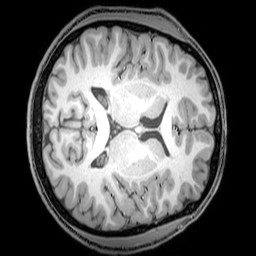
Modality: T1w
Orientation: axial
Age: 20
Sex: male
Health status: healthy
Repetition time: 0.081 s
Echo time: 0.037 s